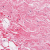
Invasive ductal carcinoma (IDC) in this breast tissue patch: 0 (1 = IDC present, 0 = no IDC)